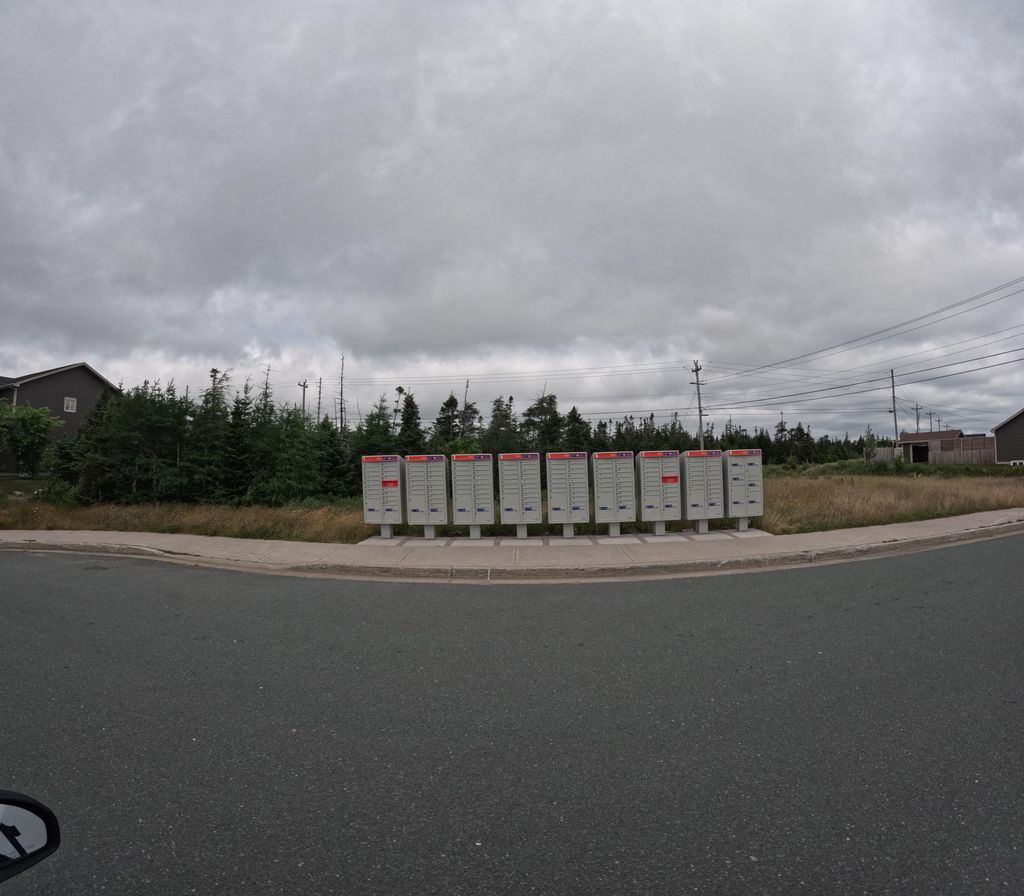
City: st_johns